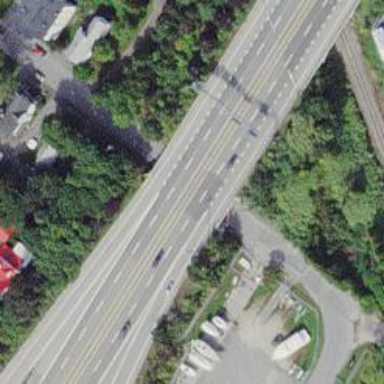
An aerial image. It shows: Asphalt bridge on motorway.